Interaction volume radius: 5 \u00c5
Interaction volume height: 10 \u00c5
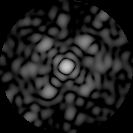
Disorder parameter: 0.6328